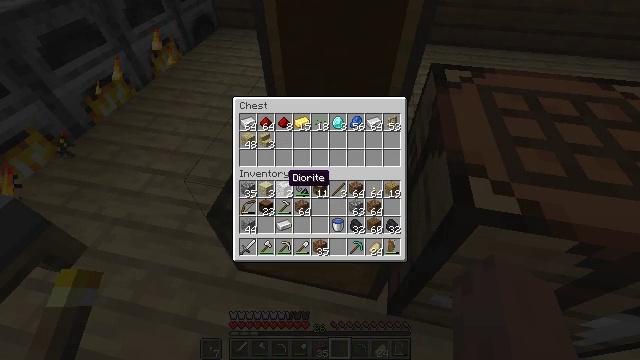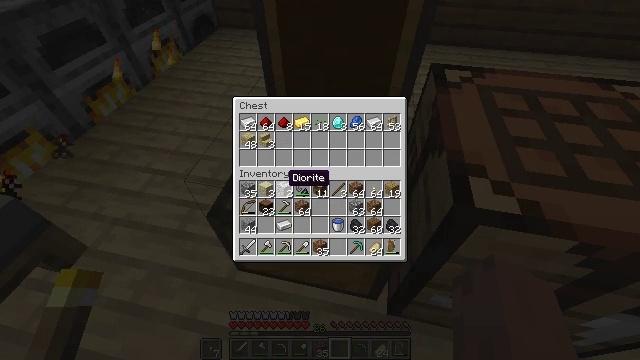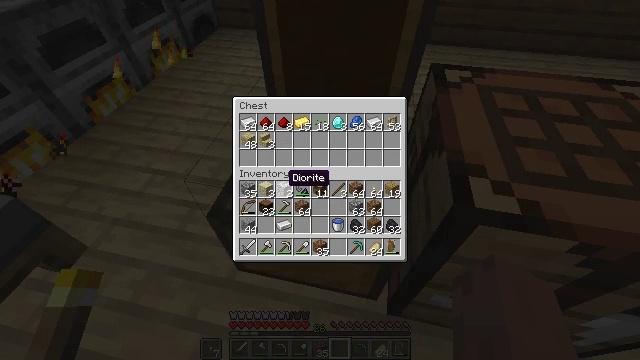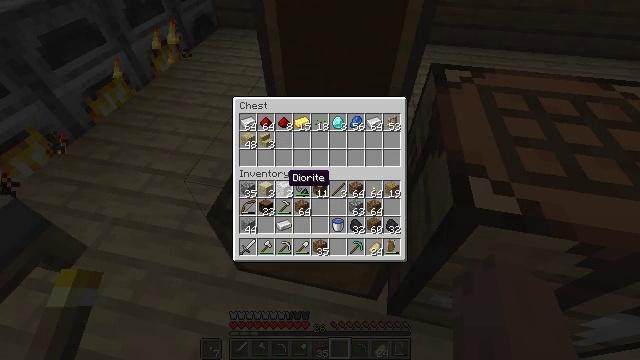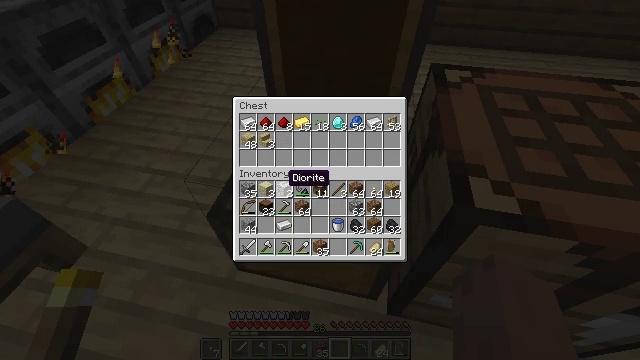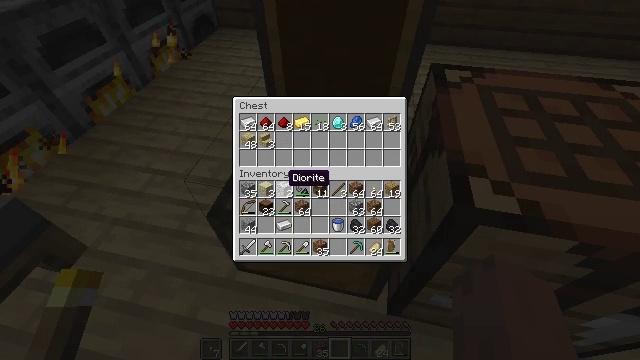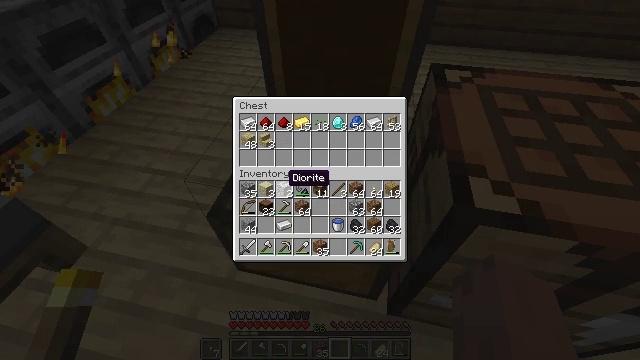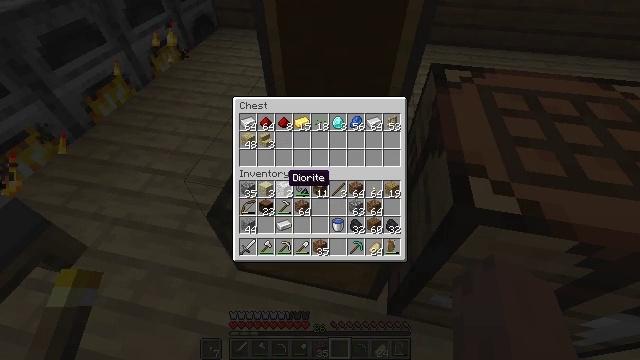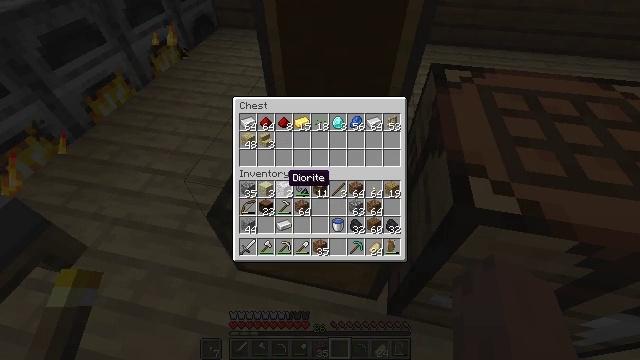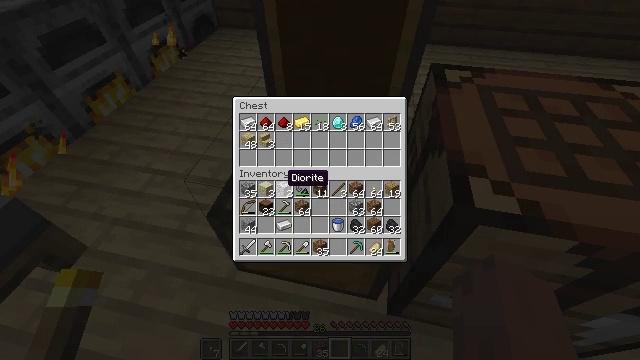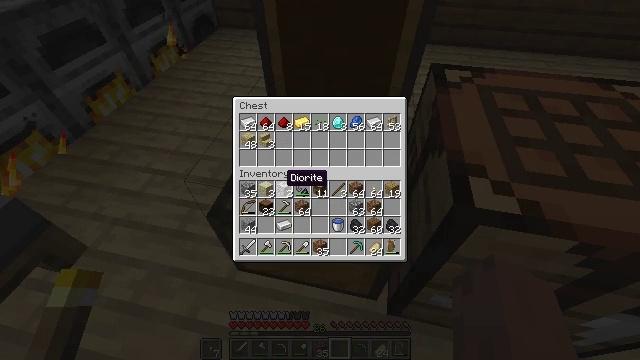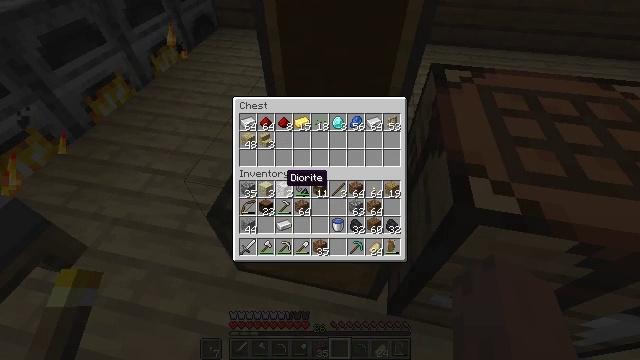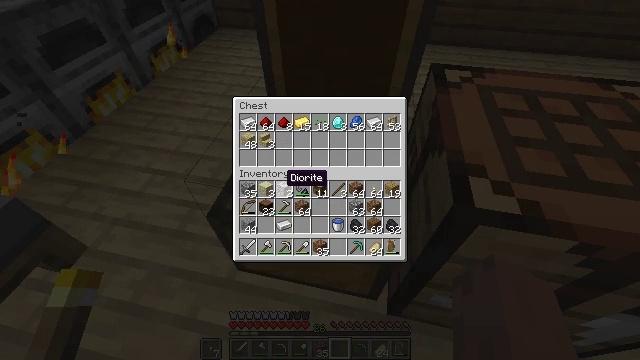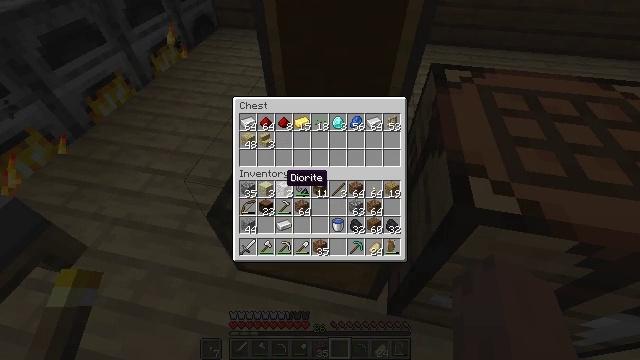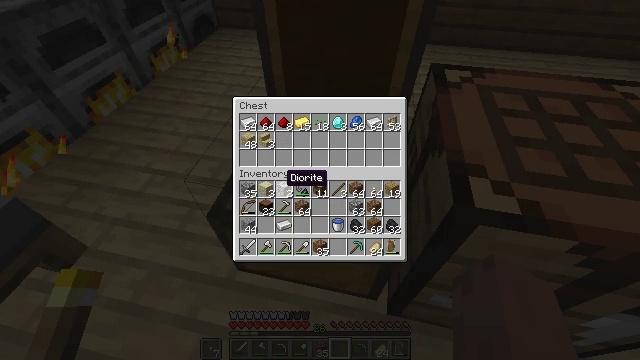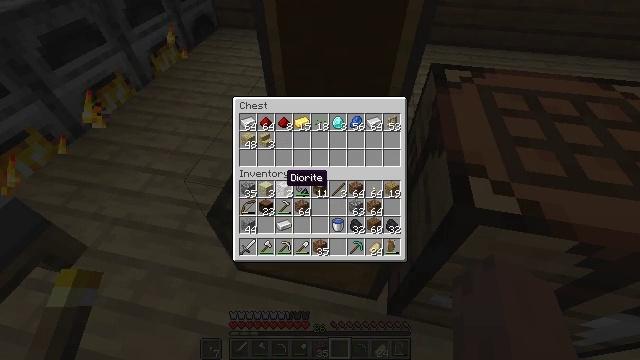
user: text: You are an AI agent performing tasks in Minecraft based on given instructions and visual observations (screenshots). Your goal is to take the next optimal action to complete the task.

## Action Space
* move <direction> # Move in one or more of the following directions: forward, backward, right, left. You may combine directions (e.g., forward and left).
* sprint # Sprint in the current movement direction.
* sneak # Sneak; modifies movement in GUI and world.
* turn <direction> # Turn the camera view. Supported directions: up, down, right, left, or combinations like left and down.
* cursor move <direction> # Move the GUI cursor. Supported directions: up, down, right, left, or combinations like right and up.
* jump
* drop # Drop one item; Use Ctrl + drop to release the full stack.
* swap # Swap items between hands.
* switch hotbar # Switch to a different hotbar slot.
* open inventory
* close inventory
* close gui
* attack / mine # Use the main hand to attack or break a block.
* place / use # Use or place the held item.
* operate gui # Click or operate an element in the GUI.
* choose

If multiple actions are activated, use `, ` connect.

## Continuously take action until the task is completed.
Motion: motion action
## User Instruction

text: craft item air
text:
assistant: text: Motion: no_op
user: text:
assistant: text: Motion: no_op
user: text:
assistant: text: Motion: no_op
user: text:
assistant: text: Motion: no_op
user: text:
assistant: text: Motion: no_op
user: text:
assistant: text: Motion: no_op
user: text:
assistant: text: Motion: no_op
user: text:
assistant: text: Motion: no_op
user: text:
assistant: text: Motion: no_op
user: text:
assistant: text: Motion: no_op
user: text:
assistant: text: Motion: no_op
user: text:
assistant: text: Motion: no_op
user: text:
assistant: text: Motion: no_op
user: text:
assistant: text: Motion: no_op
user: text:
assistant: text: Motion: no_op
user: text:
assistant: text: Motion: no_op
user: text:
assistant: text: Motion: no_op
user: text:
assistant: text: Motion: no_op
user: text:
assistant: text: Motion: no_op
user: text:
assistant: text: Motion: no_op
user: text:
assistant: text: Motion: no_op
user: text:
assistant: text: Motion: no_op
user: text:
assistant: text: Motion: no_op
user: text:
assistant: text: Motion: no_op
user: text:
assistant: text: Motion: no_op
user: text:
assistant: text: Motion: no_op
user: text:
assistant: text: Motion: no_op
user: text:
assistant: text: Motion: no_op
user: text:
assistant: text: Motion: no_op
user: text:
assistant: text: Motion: no_op